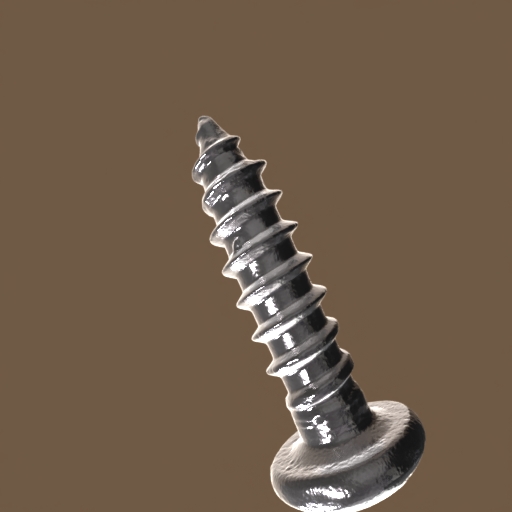
Label: screw